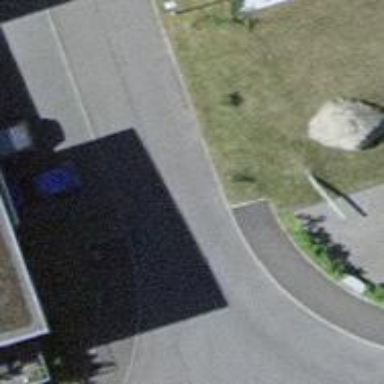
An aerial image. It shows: Kerb serving as barrier.